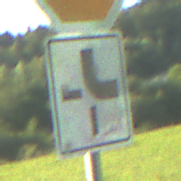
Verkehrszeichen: VerlaufVorfahrtsstrasse4
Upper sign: Stop
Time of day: MorningAfternoon
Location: Outdoor (Nature)
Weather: PartlyCloudy
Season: NotSpecified
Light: Natural